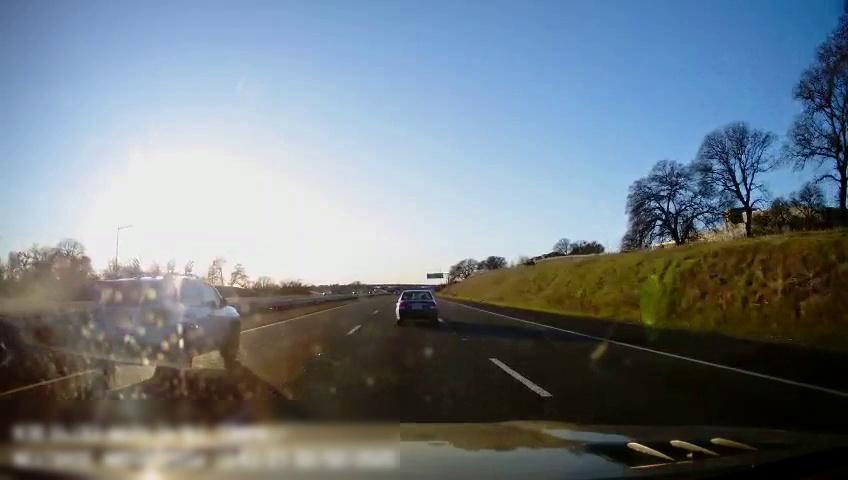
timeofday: Day
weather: Cloudy
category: Drivable Space
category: Vehicles | Car
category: Vehicles | SUV
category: Lanes | Alternate Lane
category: Lanes | Current Lane
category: Lanes | Current Lane
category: Lanes | Alternate Lane
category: Traffic | Signs